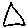
Label: triangle